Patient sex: M
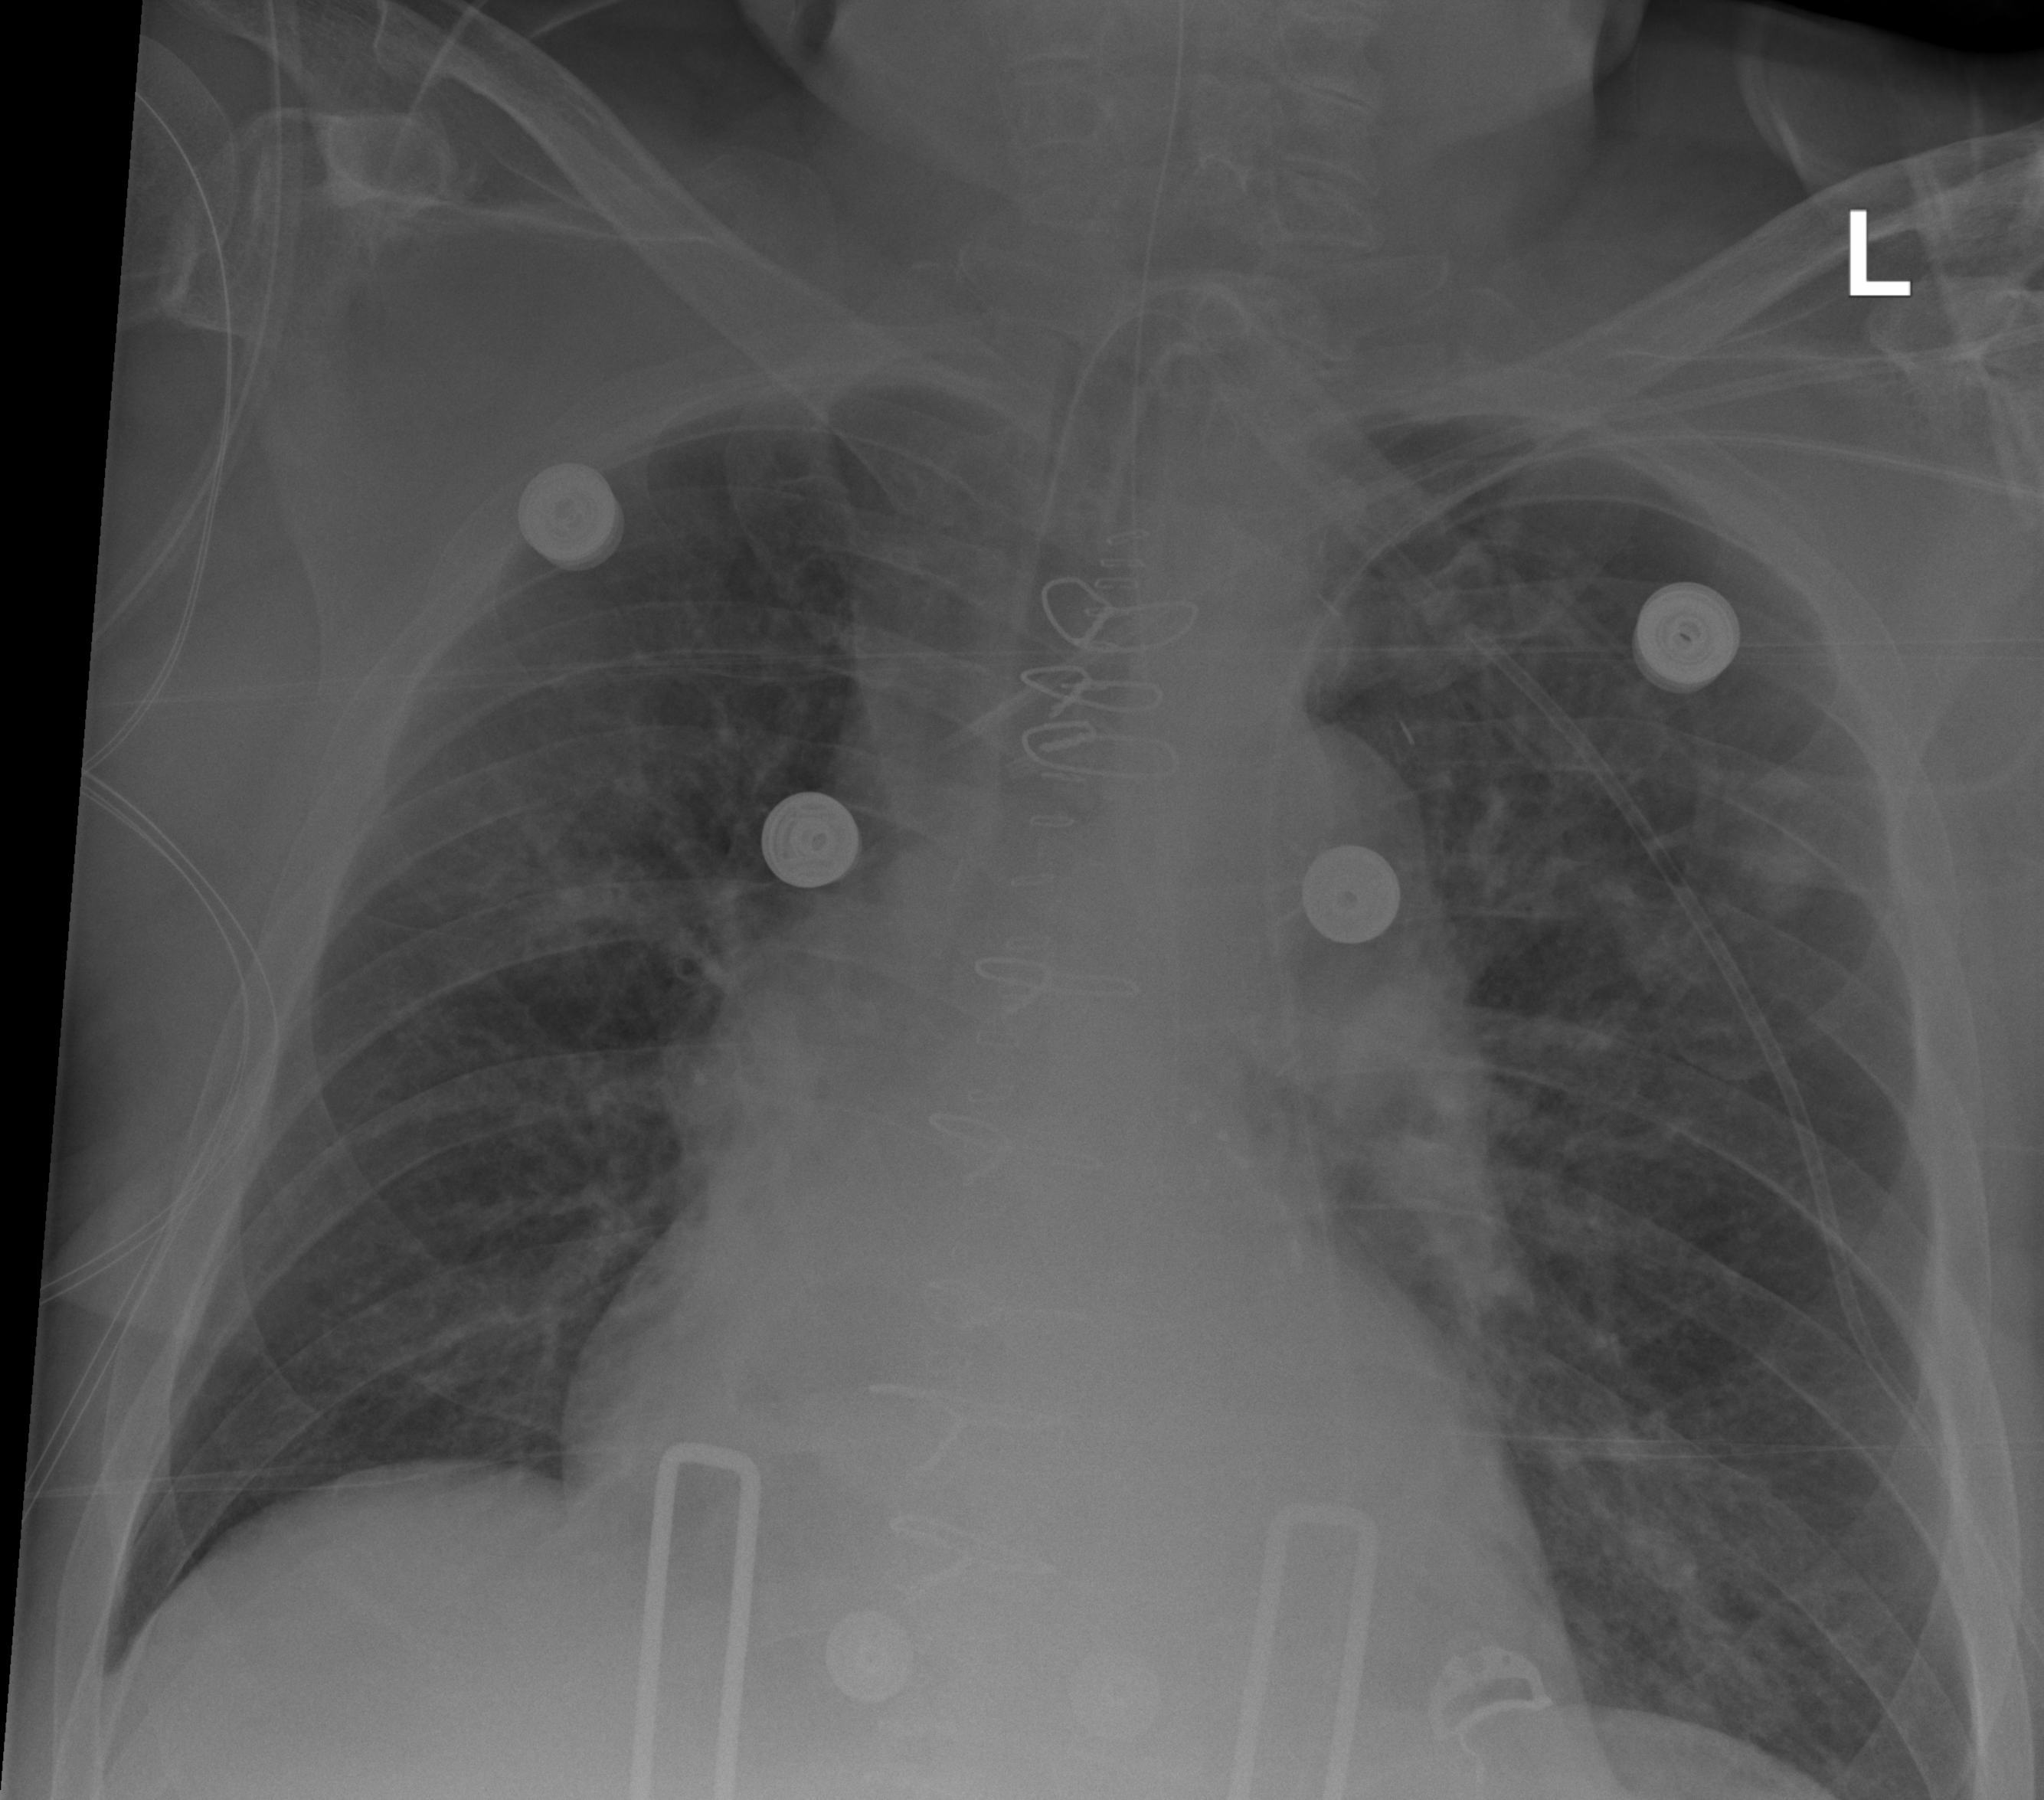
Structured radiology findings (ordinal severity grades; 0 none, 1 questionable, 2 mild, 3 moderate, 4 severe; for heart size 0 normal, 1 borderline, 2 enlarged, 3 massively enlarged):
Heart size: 1
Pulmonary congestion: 2
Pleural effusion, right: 0
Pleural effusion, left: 0
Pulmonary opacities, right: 0
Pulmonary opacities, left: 2
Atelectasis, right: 2
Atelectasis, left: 2